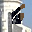
Label: 6